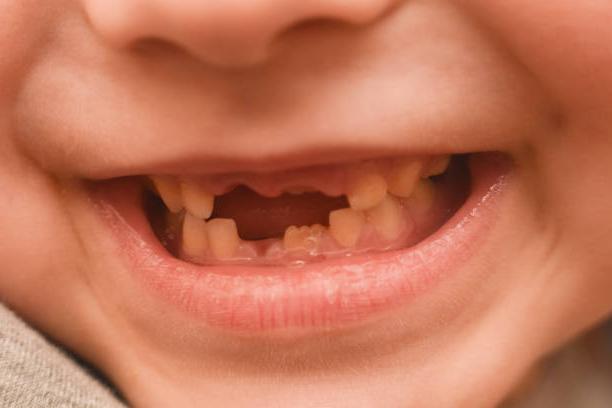
Condition: hypodontia